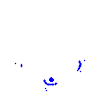
Particle: electron